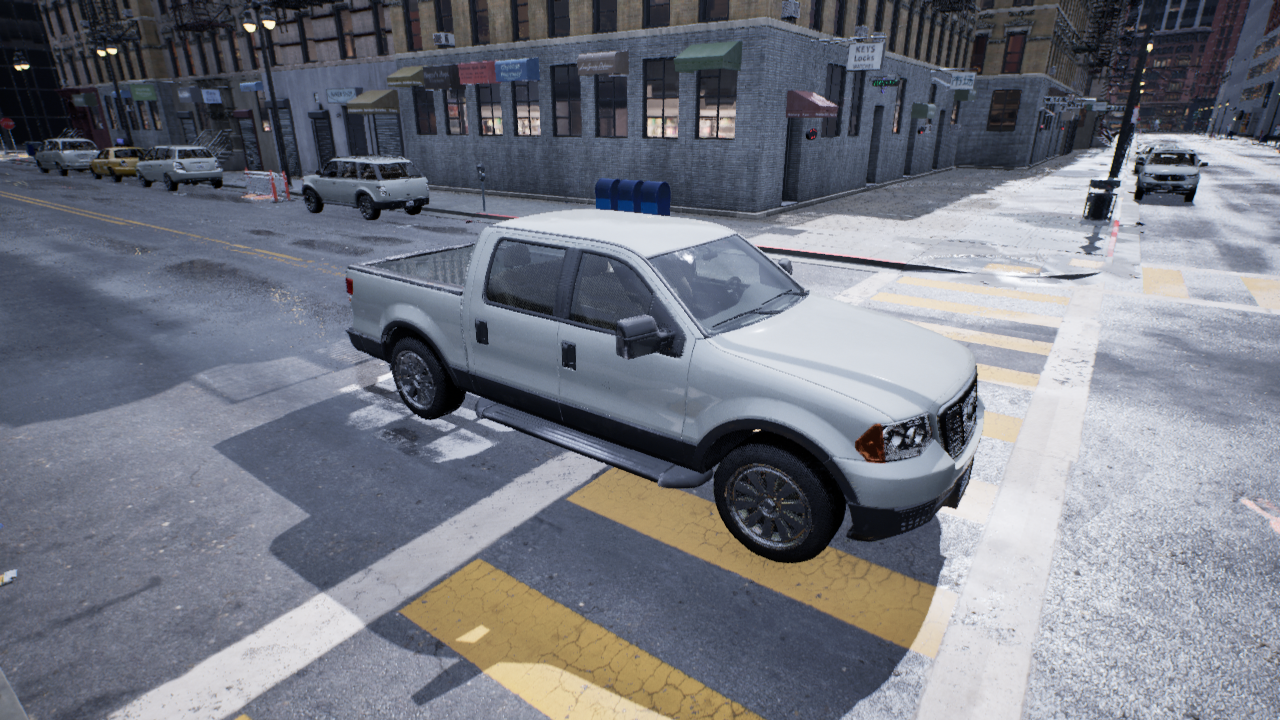
Venue: residential
Lighting: overcast
Vehicle rig: pickup